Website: home-depot
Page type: customer-info-address
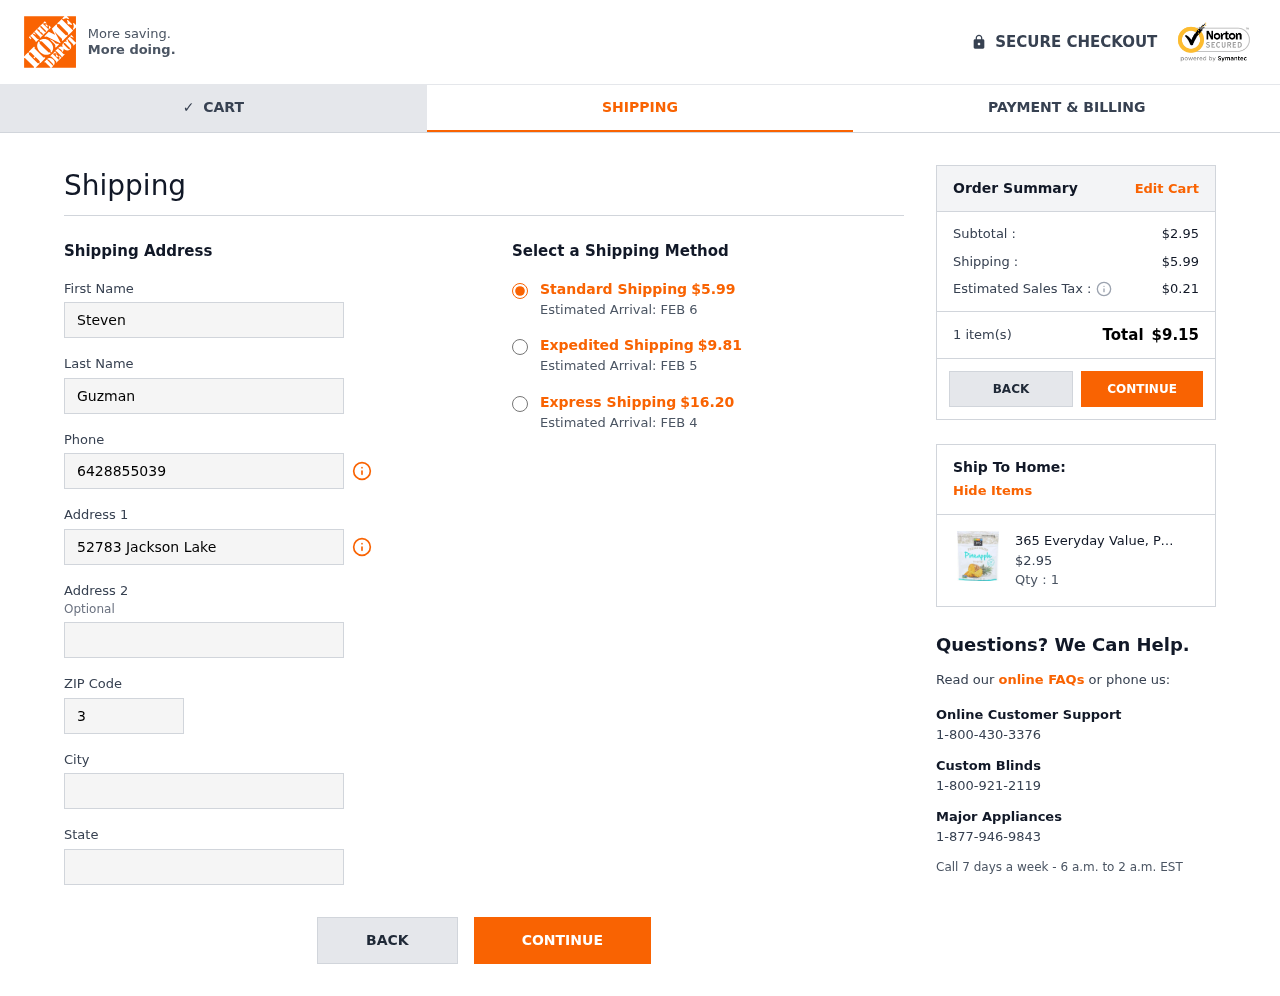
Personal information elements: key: PII_CITY
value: East Cindy
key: PII_FIRSTNAME
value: Steven
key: PII_LASTNAME
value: Guzman
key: PII_PHONE
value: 6428855039
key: PII_POSTCODE
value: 38624
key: PII_STATE
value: Oregon
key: PII_STREET
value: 52783 Jackson Lake
Product elements: key: PRODUCT1_NAME
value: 365 Everyday Value, Pineapple Tidbits, Freeze Dried, 1 oz
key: PRODUCT1_PRICE
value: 2.95
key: PRODUCT1_QUANTITY
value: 1
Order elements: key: ORDER_SHIPPING_COST
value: $5.99
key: ORDER_DELIVERY_DATE
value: Estimated Arrival: FEB 6
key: ORDER_SHIPPING_COST_EXPEDITED
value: $9.81
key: ORDER_DELIVERY_DATE_EXPEDITED
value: Estimated Arrival: FEB 5
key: ORDER_SHIPPING_COST_EXPRESS
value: $16.20
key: ORDER_DELIVERY_DATE_EXPRESS
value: Estimated Arrival: FEB 4
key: ORDER_SUBTOTAL
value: $2.95
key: ORDER_TAX
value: $0.21
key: ORDER_NUM_ITEMS
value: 1 item(s)
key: ORDER_TOTAL
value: $9.15